Field crop: tomato
Growth stage: 1
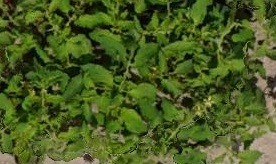
Species: tomato